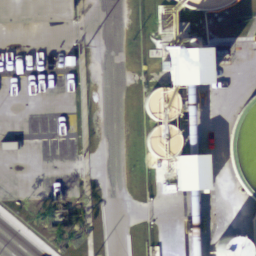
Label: storagetanks